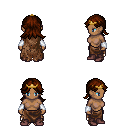
a pixel art fantasy rpg character, female body template, human, dark skin, brown tattered cape, robe skirt, brown loose hair, gold tiara, white cloth bracers, maroon shoes, four views (front, back, left, right), 2x2 character sprite sheet, small pixel art, hard edges, no anti-aliasing